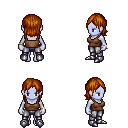
a pixel art fantasy rpg character, female body template, dark elf, purple skin, brown pirate shirt, metal pants, brunette long bangs hairstyle, bracelets, metal boots, four views (front, back, left, right), 2x2 character sprite sheet, small pixel art, hard edges, no anti-aliasing